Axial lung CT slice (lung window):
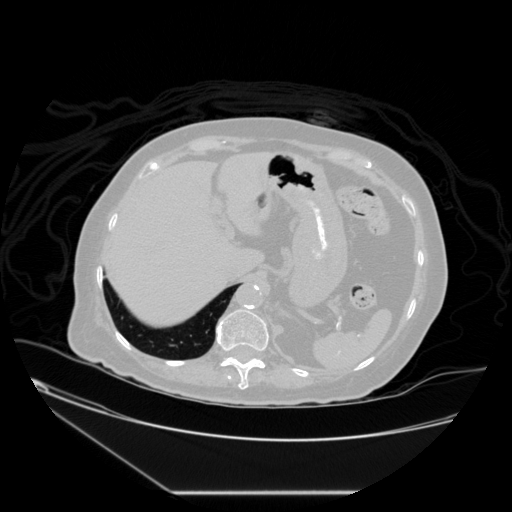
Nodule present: no